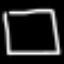
Label: square